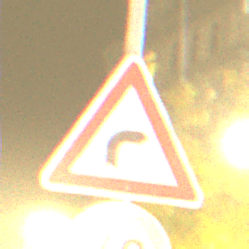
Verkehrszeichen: KurveRechts
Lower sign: Geschwindigkeit40
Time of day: Night
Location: Outdoor (Urban)
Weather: Clear
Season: NotSpecified
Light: Artificial